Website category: university
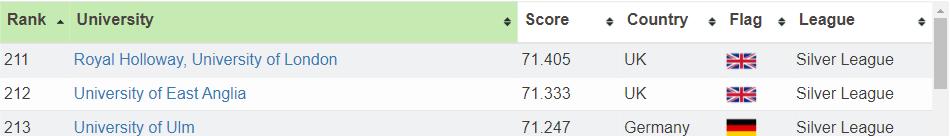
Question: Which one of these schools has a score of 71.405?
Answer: Royal Holloway, University of London

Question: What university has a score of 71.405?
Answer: Royal Holloway, University of London

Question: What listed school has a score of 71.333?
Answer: University of East Anglia

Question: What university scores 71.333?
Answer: University of East Anglia

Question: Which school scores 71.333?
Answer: University of East Anglia

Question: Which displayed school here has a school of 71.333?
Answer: University of East Anglia

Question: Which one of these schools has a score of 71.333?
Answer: University of East Anglia

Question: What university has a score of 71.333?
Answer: University of East Anglia

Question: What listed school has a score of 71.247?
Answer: University of Ulm

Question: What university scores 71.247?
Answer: University of Ulm

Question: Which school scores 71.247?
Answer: University of Ulm

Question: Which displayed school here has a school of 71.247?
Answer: University of Ulm

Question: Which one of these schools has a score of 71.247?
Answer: University of Ulm

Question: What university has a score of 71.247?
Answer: University of Ulm

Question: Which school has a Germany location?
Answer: University of Ulm

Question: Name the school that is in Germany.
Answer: University of Ulm

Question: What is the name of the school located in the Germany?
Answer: University of Ulm

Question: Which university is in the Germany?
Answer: University of Ulm

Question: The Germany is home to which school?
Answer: University of Ulm

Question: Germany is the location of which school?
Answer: University of Ulm